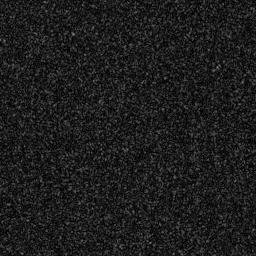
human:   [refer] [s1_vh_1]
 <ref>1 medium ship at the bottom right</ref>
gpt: <box>[[89, 85, 97, 99, 0]]</box>

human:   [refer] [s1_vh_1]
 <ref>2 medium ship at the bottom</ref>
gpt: <box>[[49, 83, 57, 99, 0]], [[63, 86, 72, 99, 0]]</box>